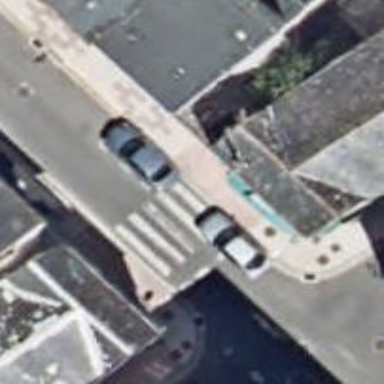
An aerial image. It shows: Uncontrolled crossing on the road.